Field crop: maize
Growth stage: 1
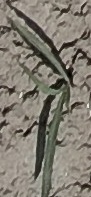
Species: sorghum